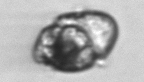
Label: Proterythropsis